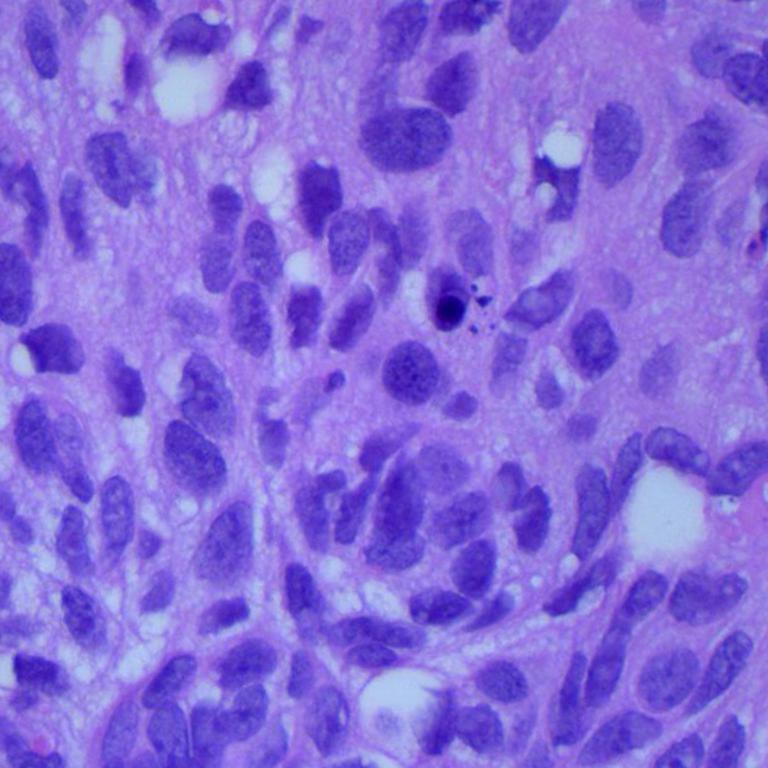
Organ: lung
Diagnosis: squamous carcinomas